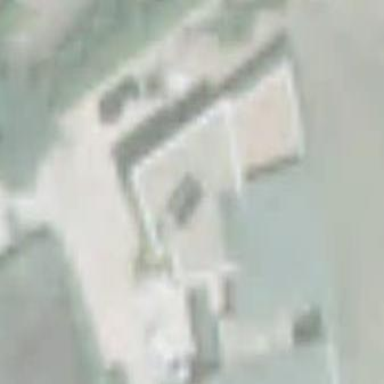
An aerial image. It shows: Part of building.